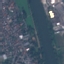
Land use / land cover: River